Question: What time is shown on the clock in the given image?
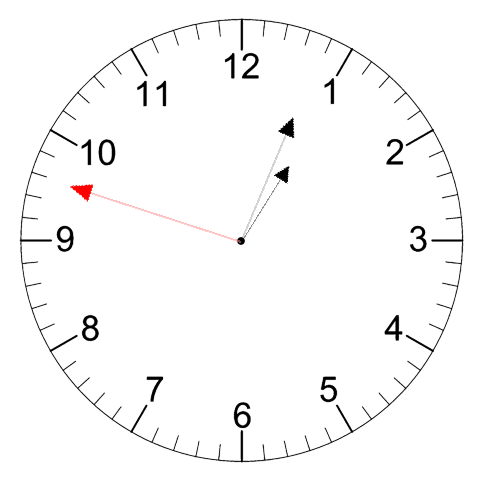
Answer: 01:03:48